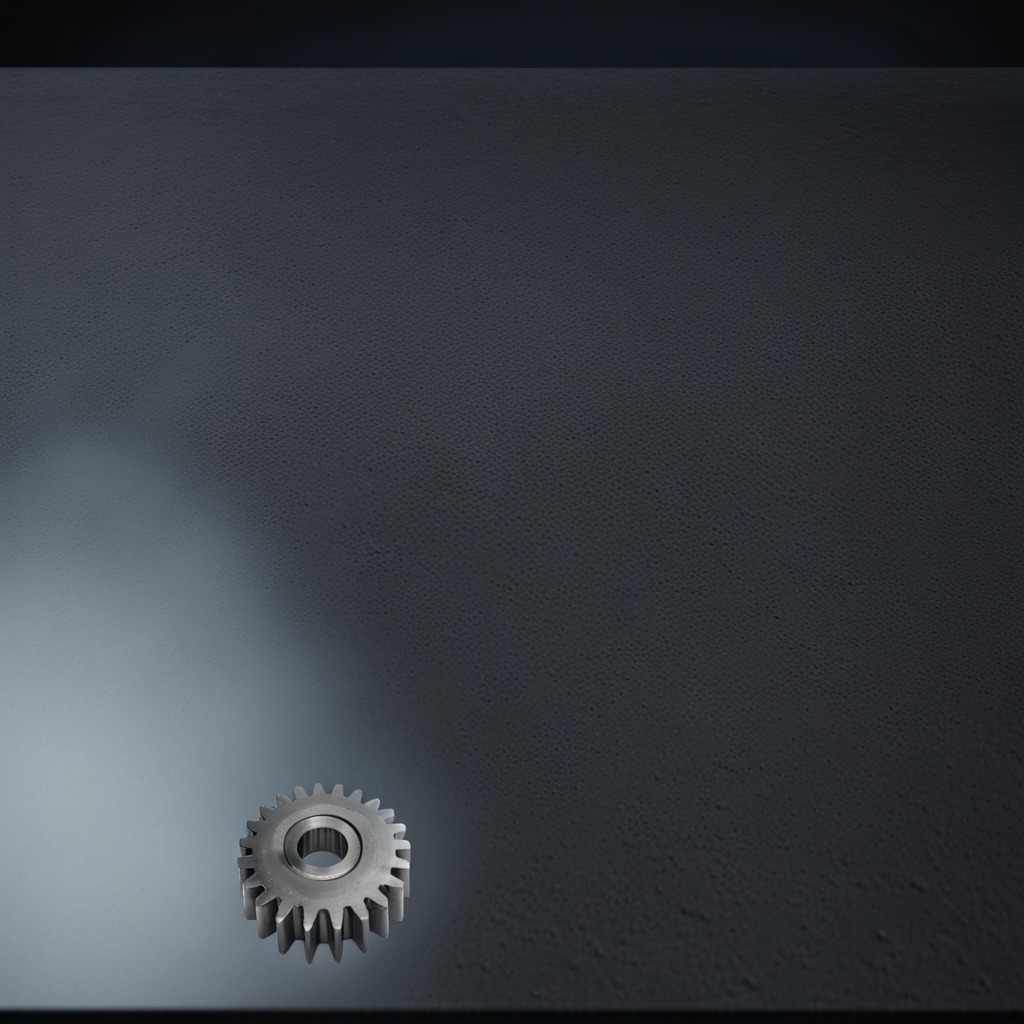
A steel gear with teeth is lying on the clean granite table inside a workshop at night.